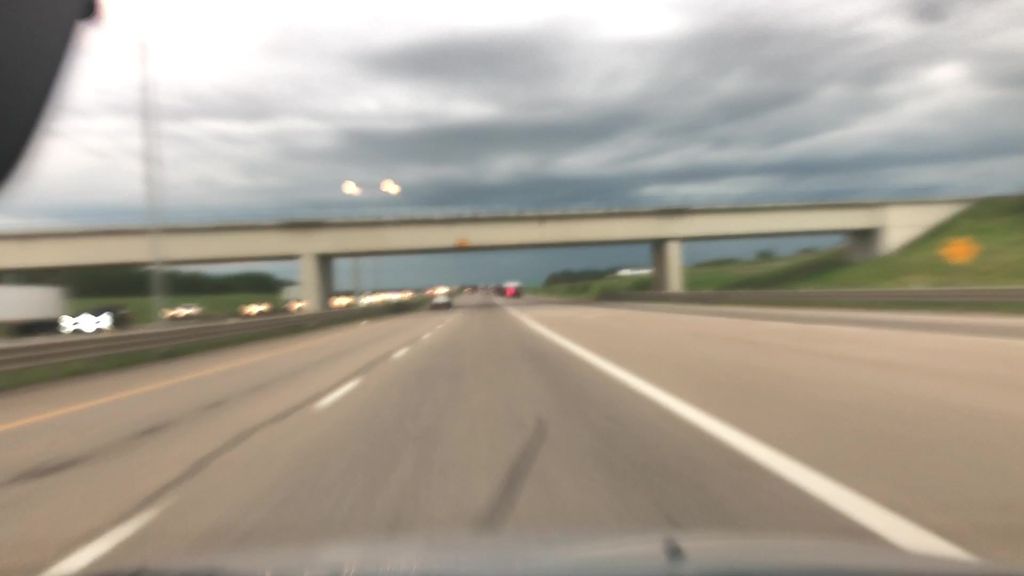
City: edmonton